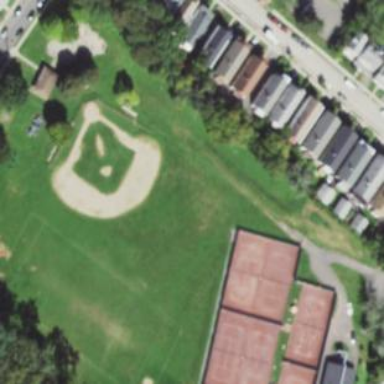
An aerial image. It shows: Baseball pitch for leisure land activities.